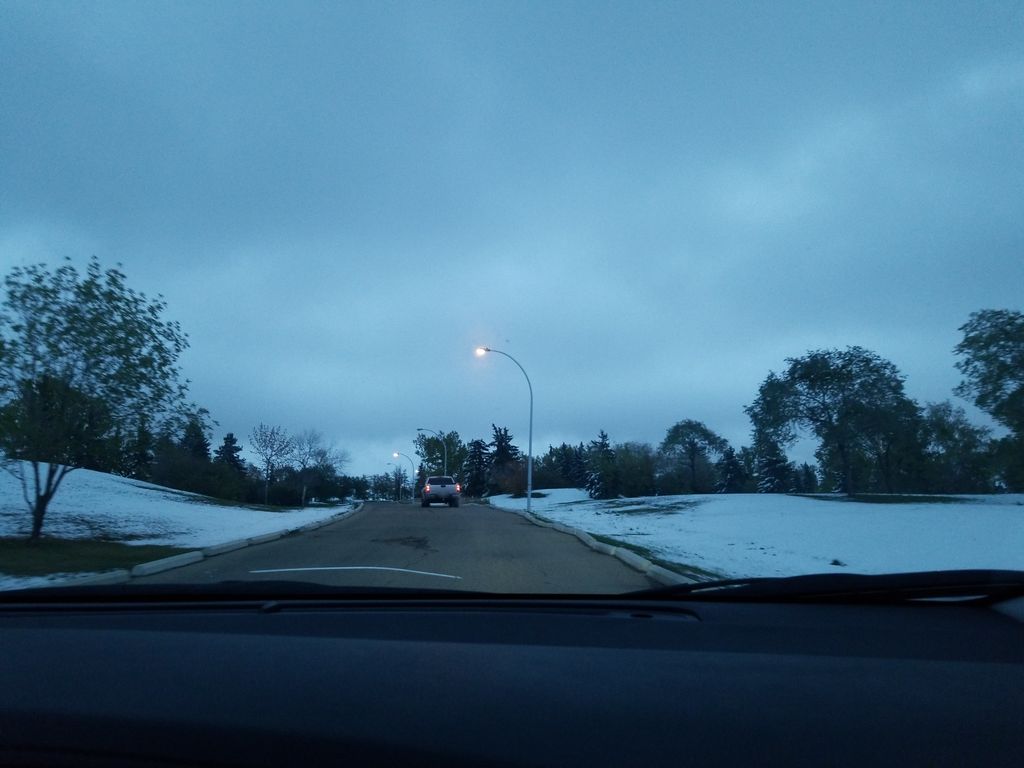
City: edmonton